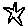
Label: star